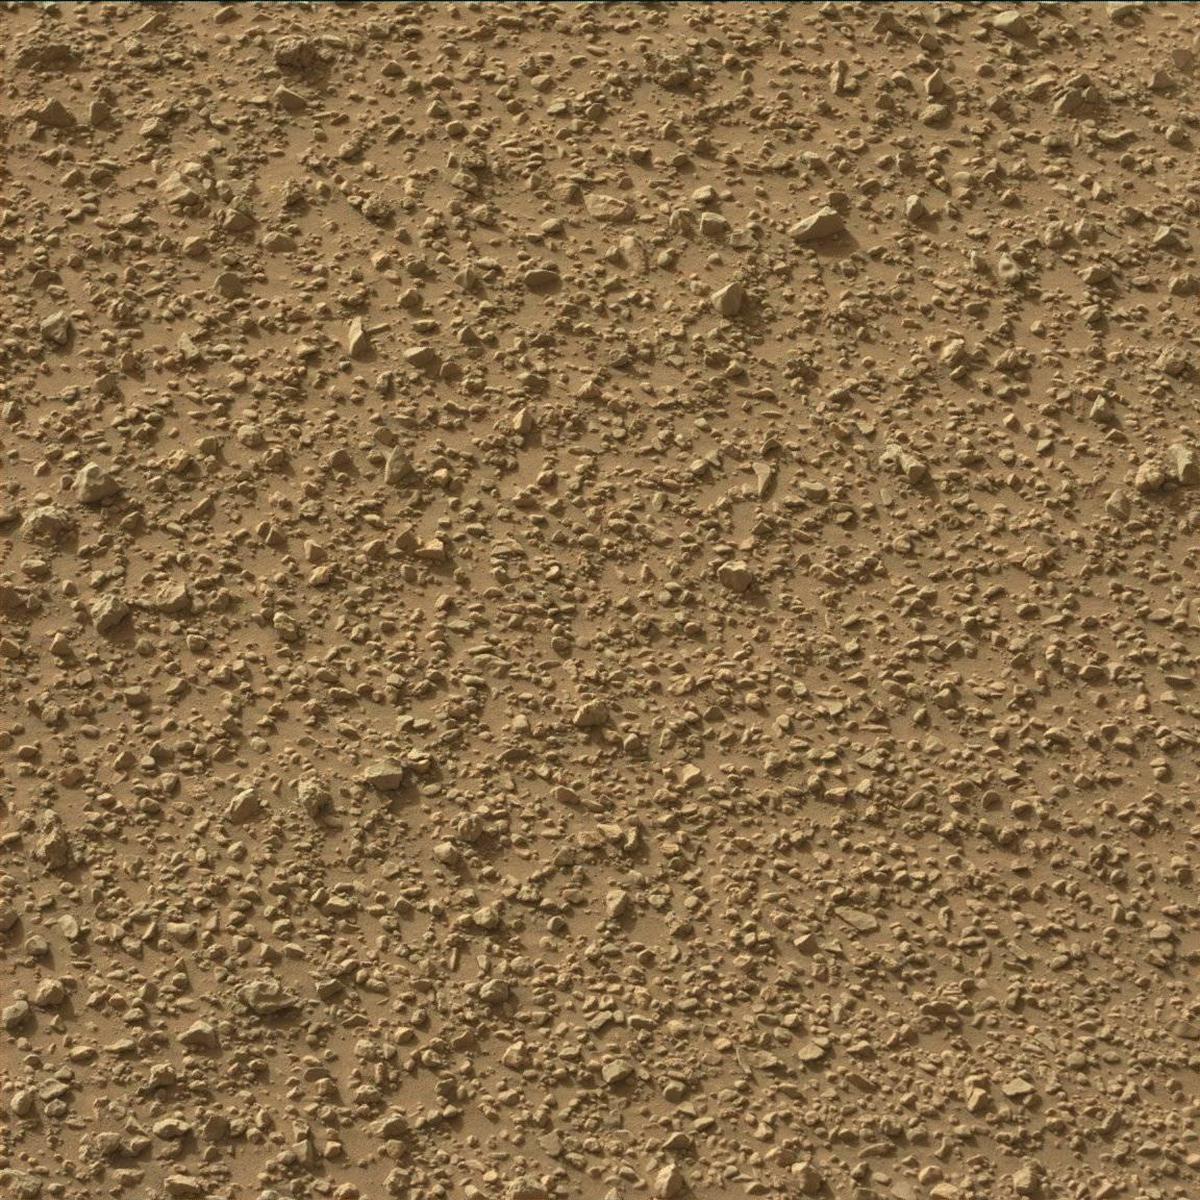
Terrain classes present: Bedrock, Rock, Sand / Soil